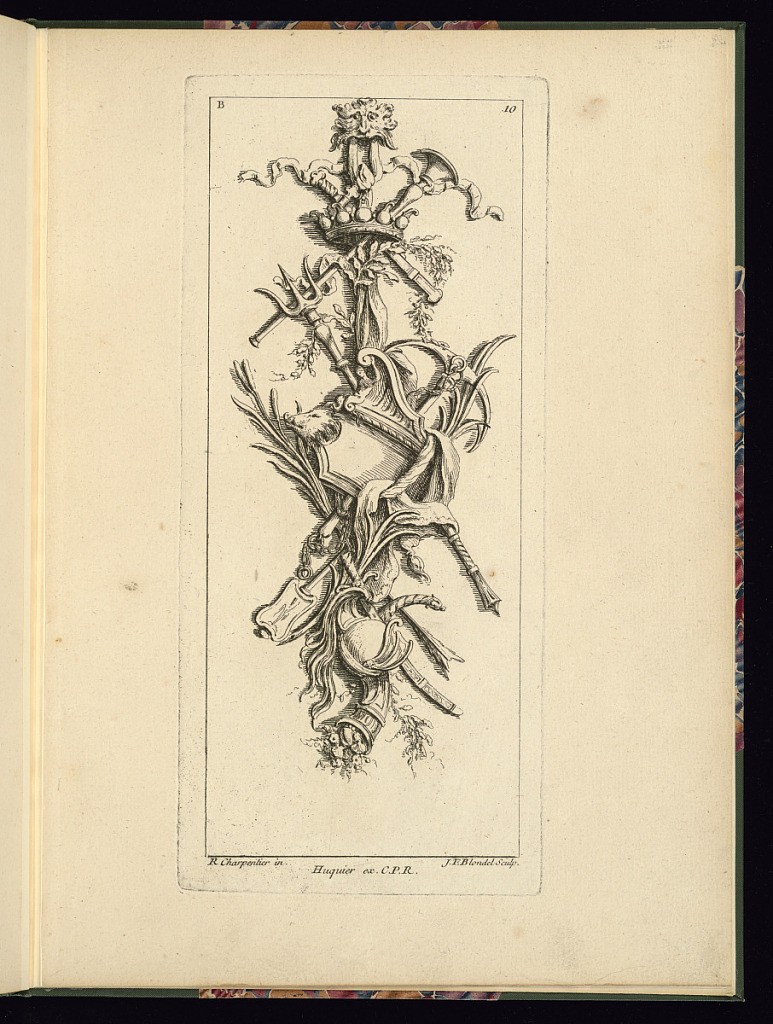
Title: Design for a Pendant Trophy
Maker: René Charpentier, French, 1680 - 1723
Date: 1738–61
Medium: Etching on laid paper
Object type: Print
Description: A design for an ornamental pendant trophy from a series of twelve plates. The trophy features arms and armor, a boar's head, triton, anchor, and a crown, intertwined with foliate branches, and palm leaves hanging from a tied ribbon, with a central mascaron. The plate is signed and numbered.